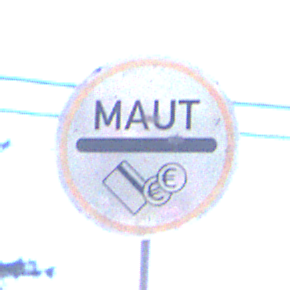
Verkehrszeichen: MautflichtigeStrecke
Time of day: MorningAfternoon
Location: Outdoor (Nature)
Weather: Clear
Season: Winter
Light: Natural